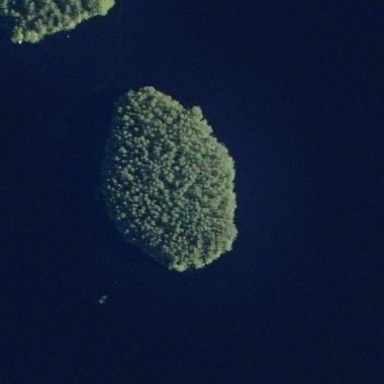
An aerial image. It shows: Islet.